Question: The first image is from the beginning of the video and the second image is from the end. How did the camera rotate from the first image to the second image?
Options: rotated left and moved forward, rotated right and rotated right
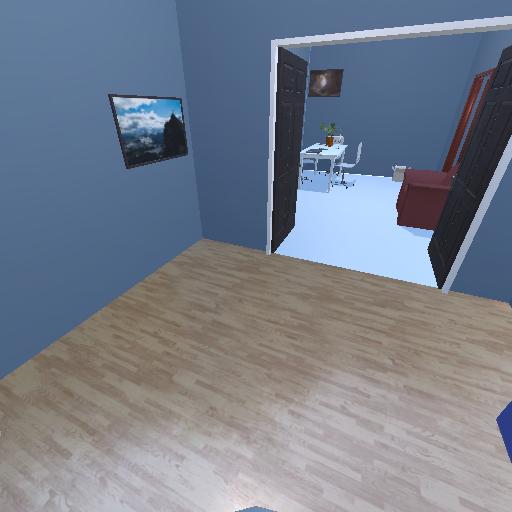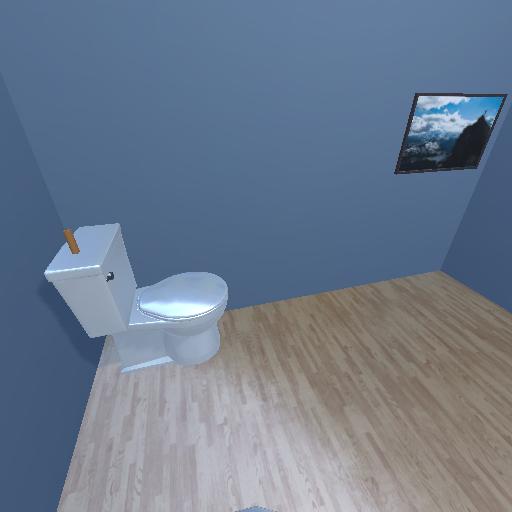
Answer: rotated left and moved forward